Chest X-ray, AP view. Patient: 2 years old, sex M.
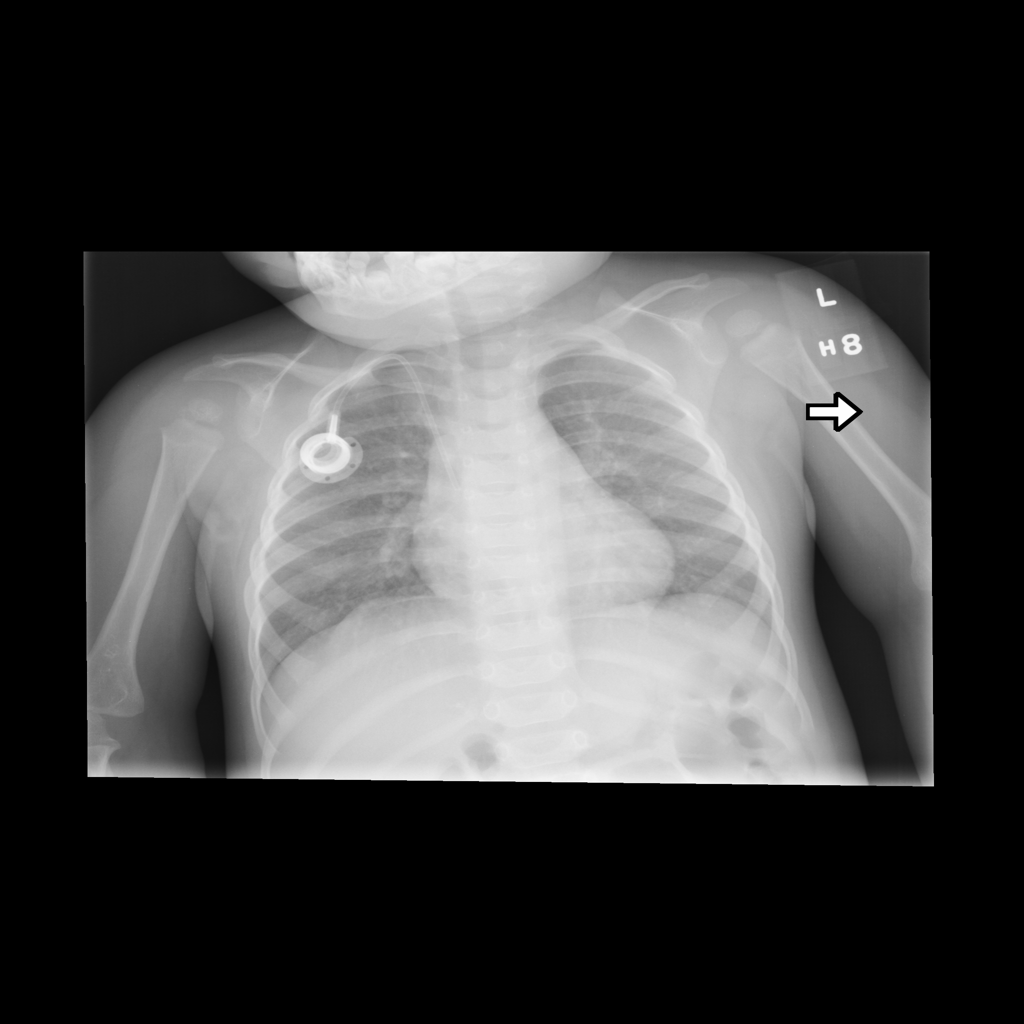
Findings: Infiltration